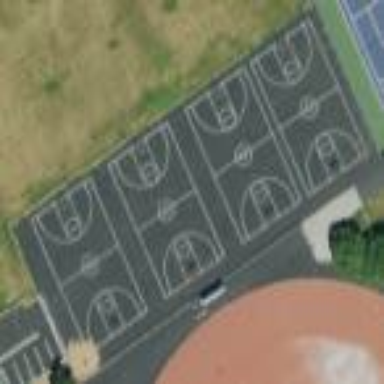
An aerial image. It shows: Asphalt schoolyard for leisure land.